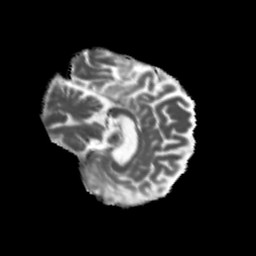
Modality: MD
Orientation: sagittal
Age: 69
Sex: female
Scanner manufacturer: siemens
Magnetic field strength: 3 T
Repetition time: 5.47 s
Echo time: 0.0854 s